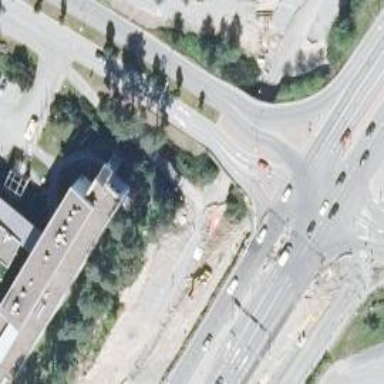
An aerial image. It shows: Asphalt cycleway.